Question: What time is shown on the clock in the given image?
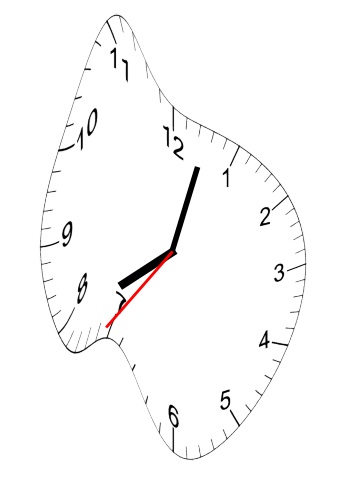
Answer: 08:02:36